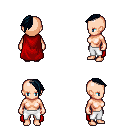
a pixel art fantasy rpg character, female body template, human, light skin, red cape, white pants, raven long mohawk hairstyle, four views (front, back, left, right), 2x2 character sprite sheet, small pixel art, hard edges, no anti-aliasing